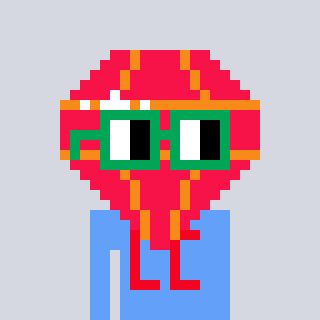
a pixel art character with square green glasses, a red diamond-shaped head and a blue-colored body on a cool background